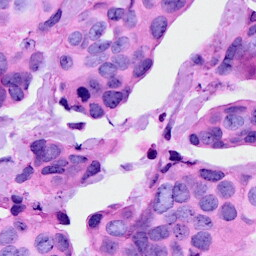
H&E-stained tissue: Breast